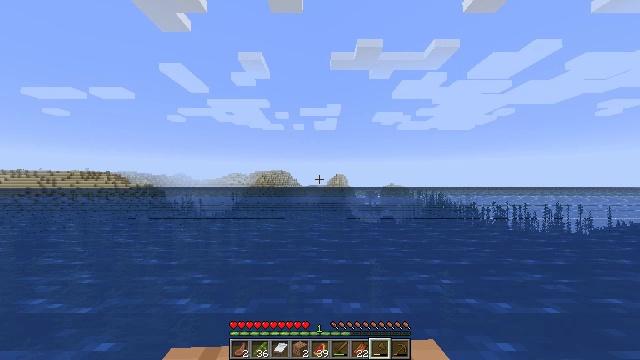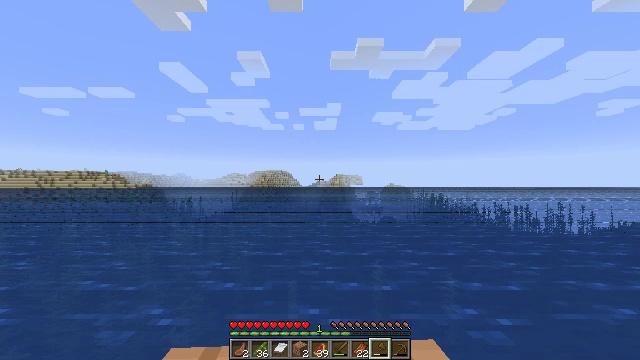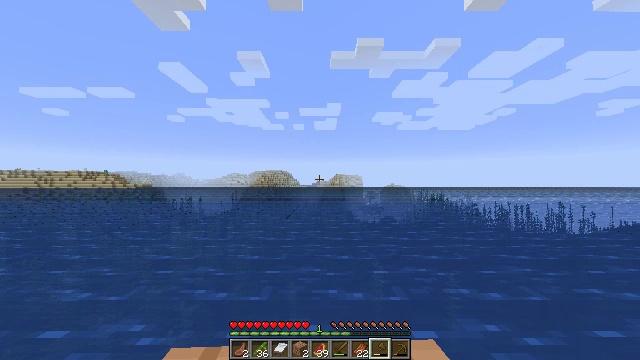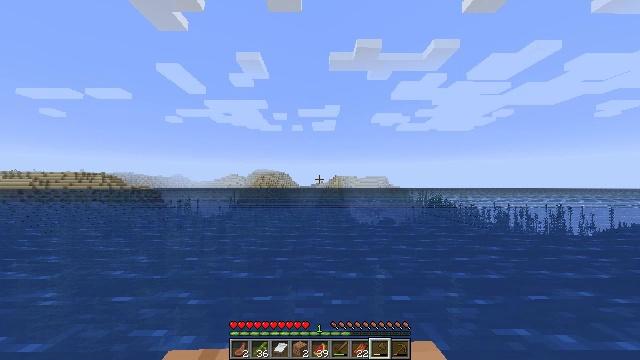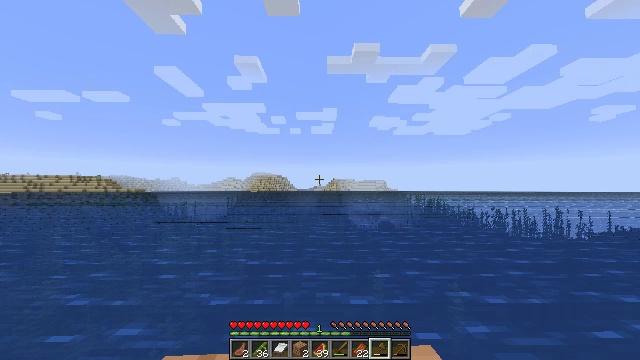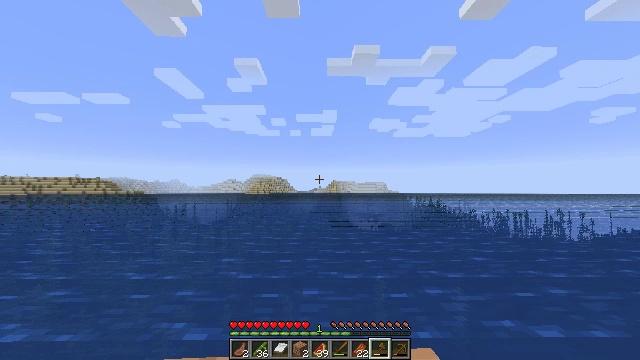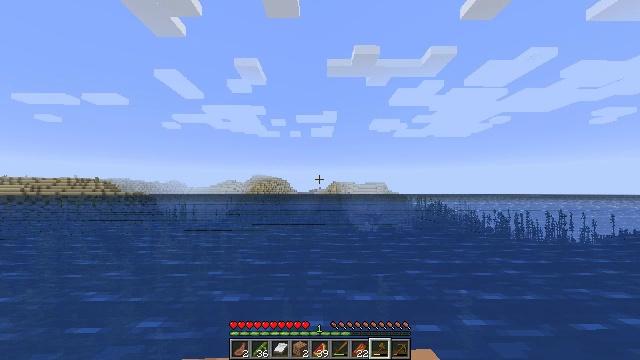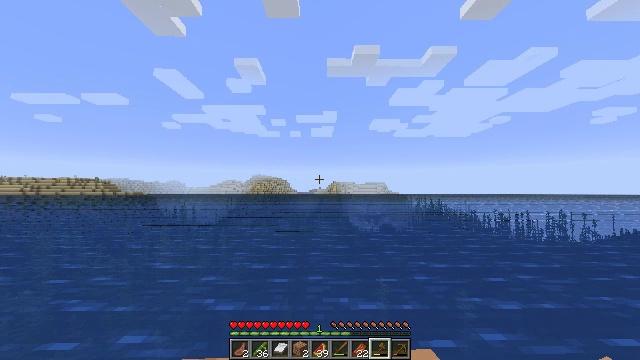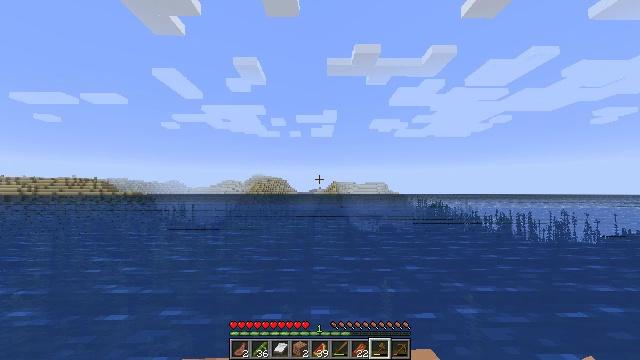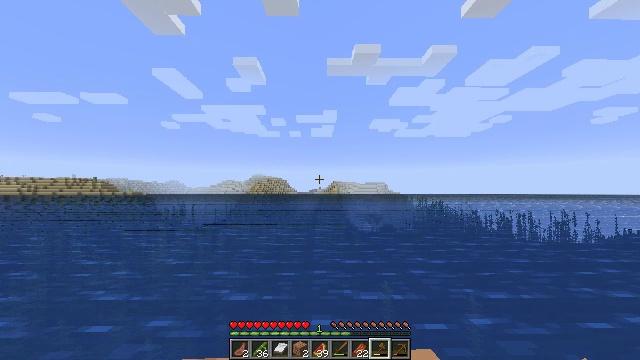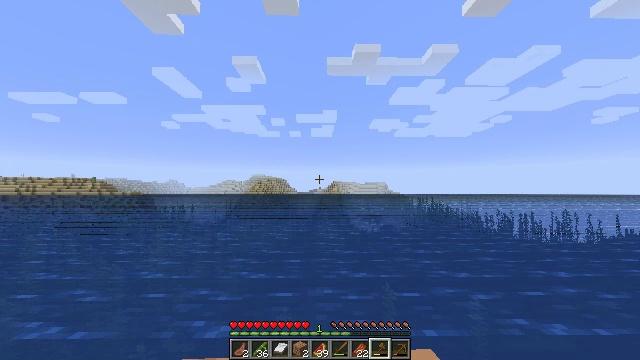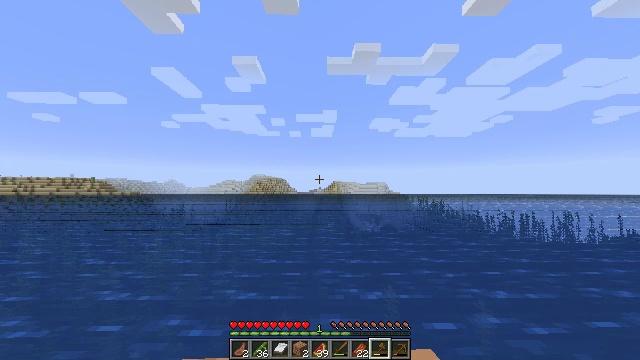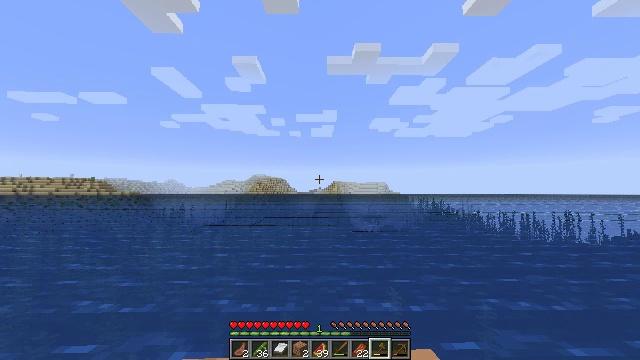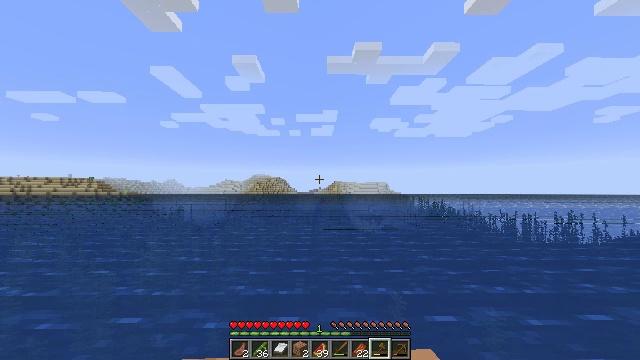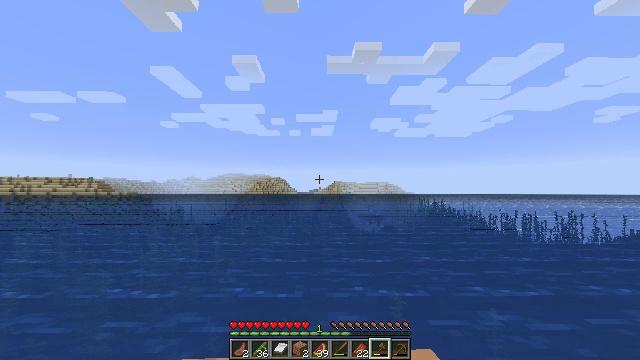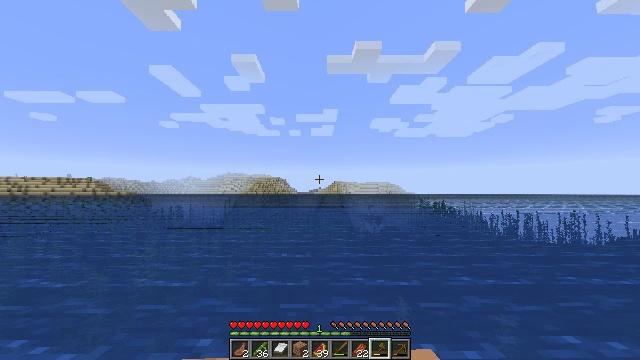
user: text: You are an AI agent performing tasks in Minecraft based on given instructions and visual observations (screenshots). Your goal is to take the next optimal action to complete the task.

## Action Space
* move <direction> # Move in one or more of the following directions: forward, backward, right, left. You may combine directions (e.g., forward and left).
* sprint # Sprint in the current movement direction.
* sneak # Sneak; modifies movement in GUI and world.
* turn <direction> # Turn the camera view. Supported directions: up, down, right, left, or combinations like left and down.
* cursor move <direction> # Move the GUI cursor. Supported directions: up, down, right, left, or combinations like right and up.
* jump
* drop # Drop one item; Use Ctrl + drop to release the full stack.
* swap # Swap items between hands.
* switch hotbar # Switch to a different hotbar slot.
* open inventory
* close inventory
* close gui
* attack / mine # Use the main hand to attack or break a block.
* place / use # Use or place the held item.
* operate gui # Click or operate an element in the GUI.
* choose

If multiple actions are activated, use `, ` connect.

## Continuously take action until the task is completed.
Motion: motion action
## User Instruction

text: Dive and mine the kelp.
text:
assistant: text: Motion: move forward
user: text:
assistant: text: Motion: move forward
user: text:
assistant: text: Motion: move forward
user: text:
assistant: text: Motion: move forward
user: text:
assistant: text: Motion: move forward
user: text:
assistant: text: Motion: move forward
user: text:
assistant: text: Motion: move forward
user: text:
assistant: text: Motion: move forward
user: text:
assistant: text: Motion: move forward
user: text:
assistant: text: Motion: move forward
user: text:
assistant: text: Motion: move forward
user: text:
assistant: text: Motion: move forward
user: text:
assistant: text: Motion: move forward
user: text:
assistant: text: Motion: move forward
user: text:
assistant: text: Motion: move forward
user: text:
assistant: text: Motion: move forward
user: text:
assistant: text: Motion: move forward
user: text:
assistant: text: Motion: move forward
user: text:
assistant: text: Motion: move forward
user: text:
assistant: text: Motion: move forward
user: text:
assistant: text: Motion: move forward
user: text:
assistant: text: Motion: move forward
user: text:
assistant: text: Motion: move forward
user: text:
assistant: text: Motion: move forward
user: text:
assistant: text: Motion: move forward
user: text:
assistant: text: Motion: move forward
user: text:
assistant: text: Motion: move forward
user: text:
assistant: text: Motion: move forward, turn left and down
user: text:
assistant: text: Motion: move forward, turn left and down
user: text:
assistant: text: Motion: move forward, turn left and down